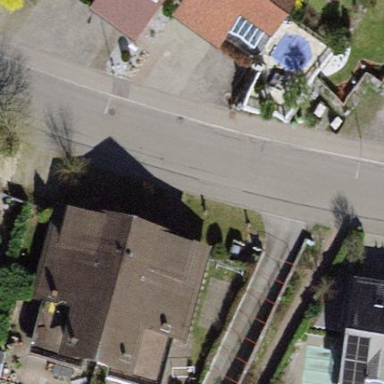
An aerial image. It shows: Semi-detached house.